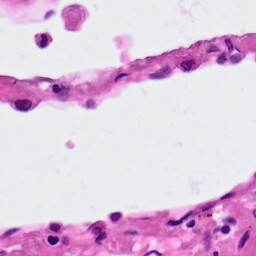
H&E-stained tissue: Lung